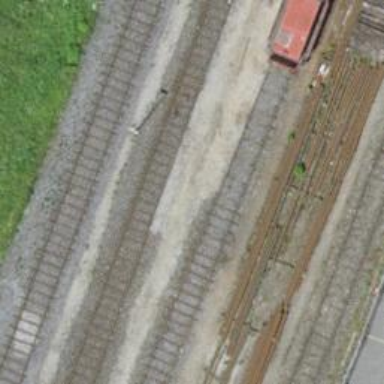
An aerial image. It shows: Single-track spur railway line.